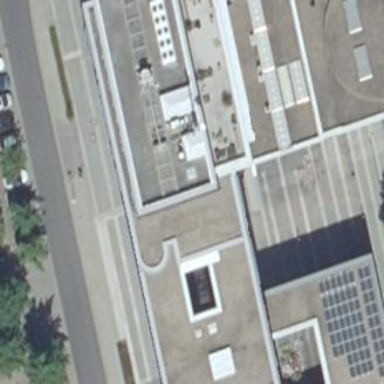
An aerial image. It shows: Building with flat roof.